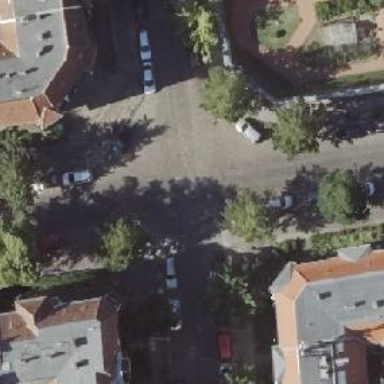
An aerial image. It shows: Residential road with sidewalks on both sides. There is parallel parking available on the street.